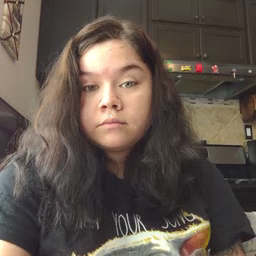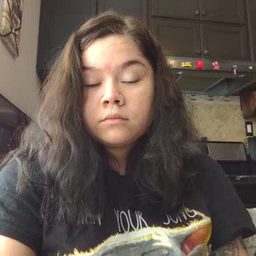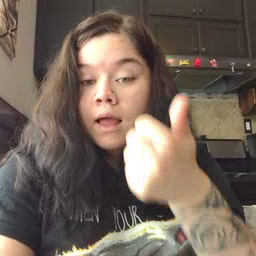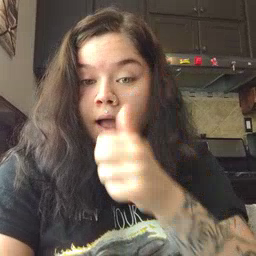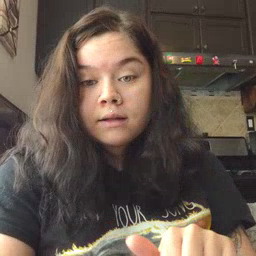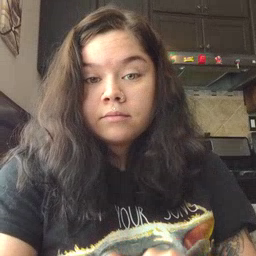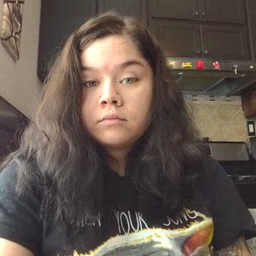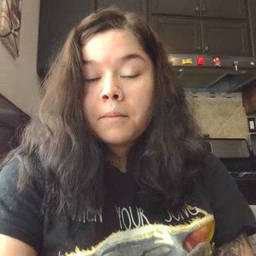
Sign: any